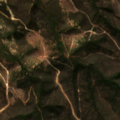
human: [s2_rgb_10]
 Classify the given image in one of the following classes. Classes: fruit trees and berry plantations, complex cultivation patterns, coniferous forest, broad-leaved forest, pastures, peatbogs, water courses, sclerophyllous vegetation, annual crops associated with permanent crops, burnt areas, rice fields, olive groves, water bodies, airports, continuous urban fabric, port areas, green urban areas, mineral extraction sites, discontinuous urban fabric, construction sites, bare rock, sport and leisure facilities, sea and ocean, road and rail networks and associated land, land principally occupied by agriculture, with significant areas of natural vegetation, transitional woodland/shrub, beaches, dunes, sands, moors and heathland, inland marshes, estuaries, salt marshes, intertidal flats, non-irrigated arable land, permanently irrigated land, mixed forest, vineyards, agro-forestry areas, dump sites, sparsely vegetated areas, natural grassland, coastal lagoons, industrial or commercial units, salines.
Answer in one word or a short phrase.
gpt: sclerophyllous vegetation